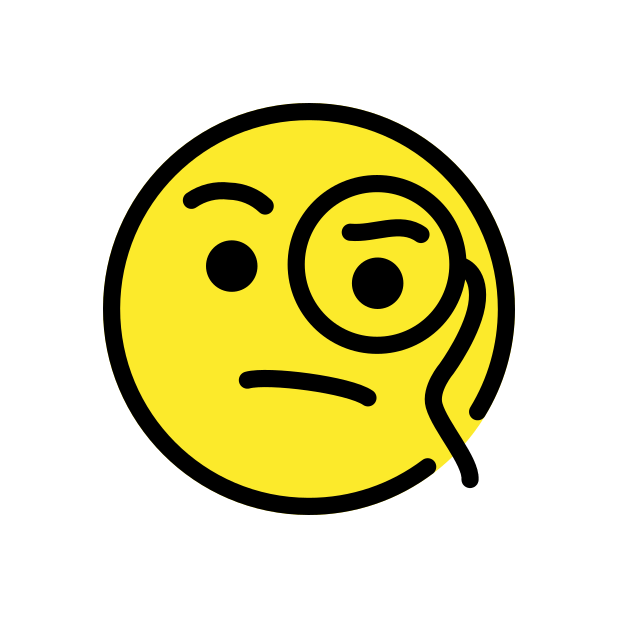
Emoji: 🧐
Name: face with monocle
Unicode: 0x1f9d0